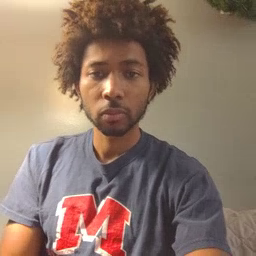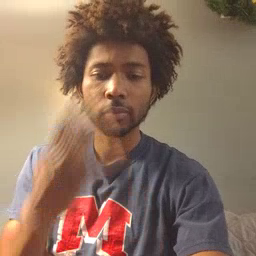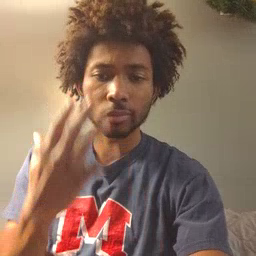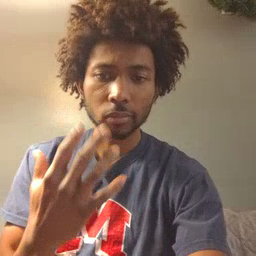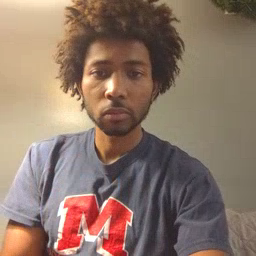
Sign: sad